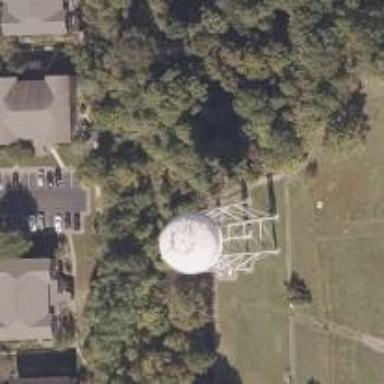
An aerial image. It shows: Water tower that is man-made.